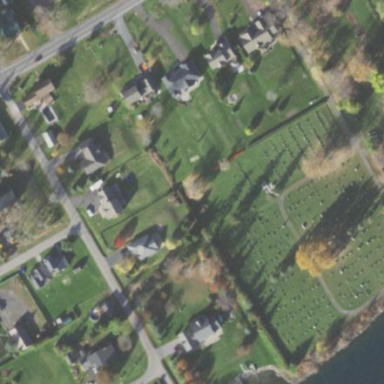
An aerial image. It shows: Cemetery.